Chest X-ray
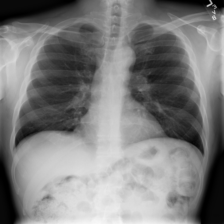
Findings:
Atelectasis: negative
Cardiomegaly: negative
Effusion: negative
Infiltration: negative
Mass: negative
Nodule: negative
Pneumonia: negative
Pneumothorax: negative
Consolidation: negative
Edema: negative
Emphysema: negative
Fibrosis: negative
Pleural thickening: negative
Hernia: negative